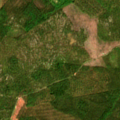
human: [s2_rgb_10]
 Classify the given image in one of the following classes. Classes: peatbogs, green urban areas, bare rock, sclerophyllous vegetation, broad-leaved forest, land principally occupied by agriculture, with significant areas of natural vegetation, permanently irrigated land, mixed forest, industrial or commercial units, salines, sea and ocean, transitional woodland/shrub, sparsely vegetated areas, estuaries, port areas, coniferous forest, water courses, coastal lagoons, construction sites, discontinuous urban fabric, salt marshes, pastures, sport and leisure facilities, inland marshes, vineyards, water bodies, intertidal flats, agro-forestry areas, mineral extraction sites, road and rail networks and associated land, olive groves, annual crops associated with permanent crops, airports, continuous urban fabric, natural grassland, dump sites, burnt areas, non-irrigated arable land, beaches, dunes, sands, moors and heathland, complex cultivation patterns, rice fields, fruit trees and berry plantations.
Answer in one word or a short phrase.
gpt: coniferous forest, transitional woodland/shrub